Question: I search for a simple solution to avoid that long formula, that i use to sum up and multiply specific cells.
For example: To get sum in march i need to multiply number of "item 01" in that month with price and that for each item in that month.
So i need write for each cell(item): '=$C$2*E2' = Item 01; '=$C$3*E3' = Item 02 and so on.
It's not a problem as long i need to use only few items, but it gets sometimes pretty long with over 40 items. It's annying to write it.

How it works:
Column A - Item name
Column B Number of items total
Column C price of one item
Column E-G - how many of items were sold in each month.
It is calculated in Cell 15 Result. Each number of items from month is multiplied throught right item price and summed up in one cell.
I searched after solution online, but without success
Example:
'=$C$2*E2+$C$3*E3+$C$5*E5+$C$6*E6+$C$7*E7+$C$8*E8+$C$9*E9+$C$10*E10+$C$13*E13+$C$14*E14'
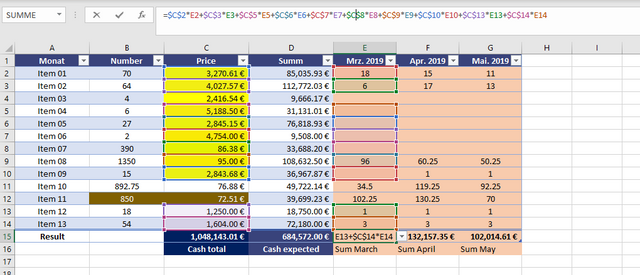
Answer: '''
=SUMPRODUCT($B2:$B14,$E2:$E14)
'''
Place the above in E15 and copy it to the right as needed. It will do every row. You current version looks like it skips items 03, 10 and 11.